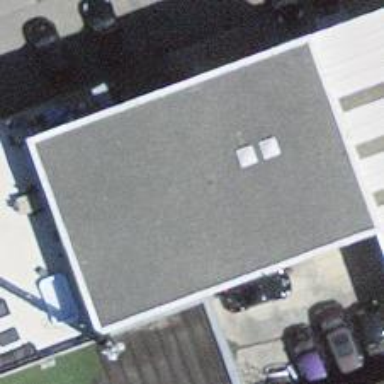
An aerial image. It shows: Car repair shop.